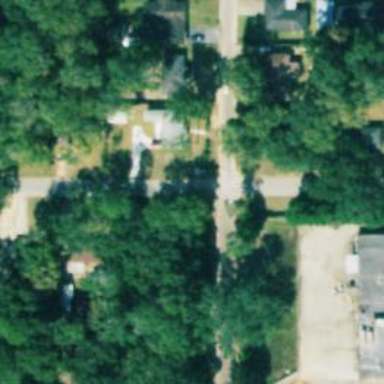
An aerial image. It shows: Residential road.